Field crop: tomato
Growth stage: 1
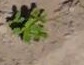
Species: portulaca